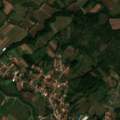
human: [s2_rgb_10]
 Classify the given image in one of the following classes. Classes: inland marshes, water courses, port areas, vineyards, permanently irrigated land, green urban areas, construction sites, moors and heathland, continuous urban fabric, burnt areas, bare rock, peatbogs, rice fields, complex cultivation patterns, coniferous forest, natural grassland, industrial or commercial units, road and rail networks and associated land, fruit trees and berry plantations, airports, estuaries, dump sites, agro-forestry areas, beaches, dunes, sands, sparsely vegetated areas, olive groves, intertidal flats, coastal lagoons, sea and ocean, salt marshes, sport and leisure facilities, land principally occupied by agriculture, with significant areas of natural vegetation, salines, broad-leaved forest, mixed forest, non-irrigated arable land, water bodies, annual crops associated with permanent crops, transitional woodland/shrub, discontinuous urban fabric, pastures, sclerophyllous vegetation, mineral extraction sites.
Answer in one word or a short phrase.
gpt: discontinuous urban fabric, non-irrigated arable land, complex cultivation patterns, land principally occupied by agriculture, with significant areas of natural vegetation, broad-leaved forest